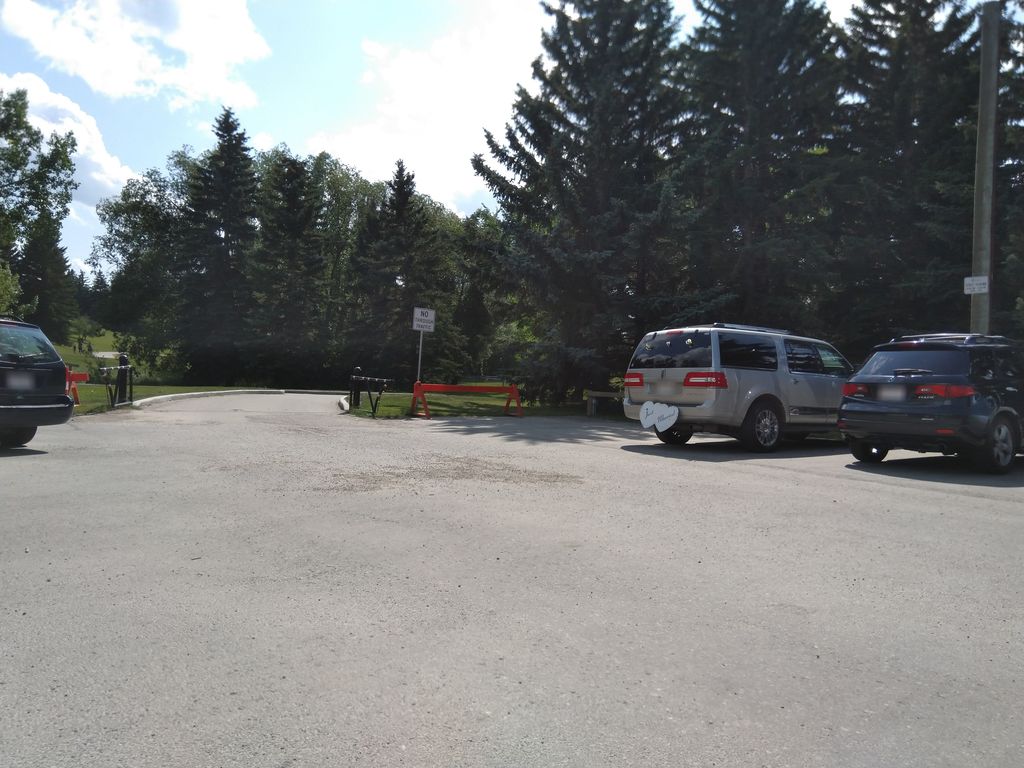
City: calgary